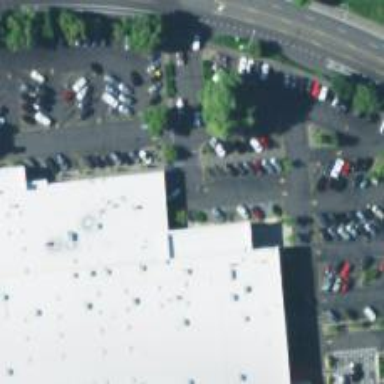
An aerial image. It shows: Parking space is available.